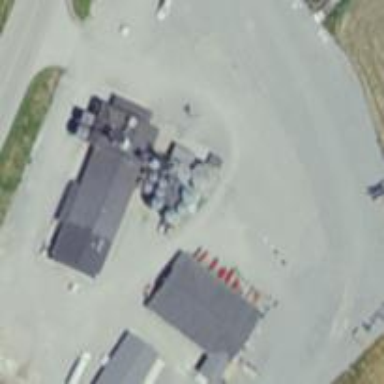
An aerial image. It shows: Silo.